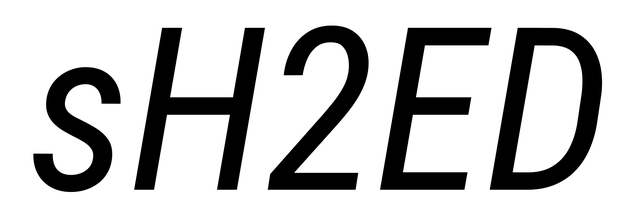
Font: Roboto-Italic_Condensed_Italic